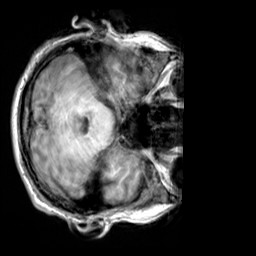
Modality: T1w
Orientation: axial
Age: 32
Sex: male
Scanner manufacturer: siemens
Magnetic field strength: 3 T
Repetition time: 2.3 s
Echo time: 0.00303 s